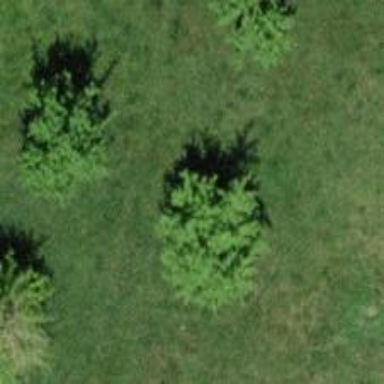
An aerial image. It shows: Broadleaved tree with lush foliage.